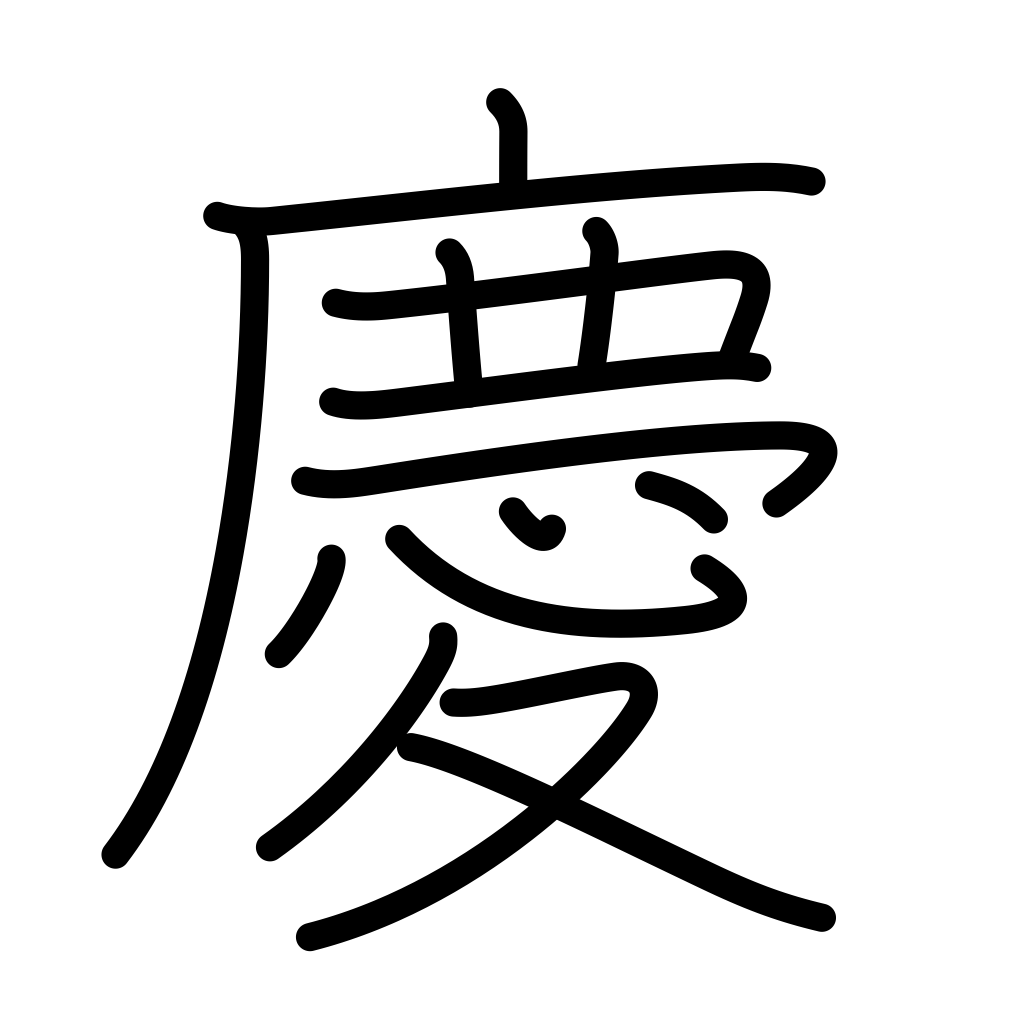
Meaning: jubilation, congratulate, rejoice, be happy